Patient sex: F
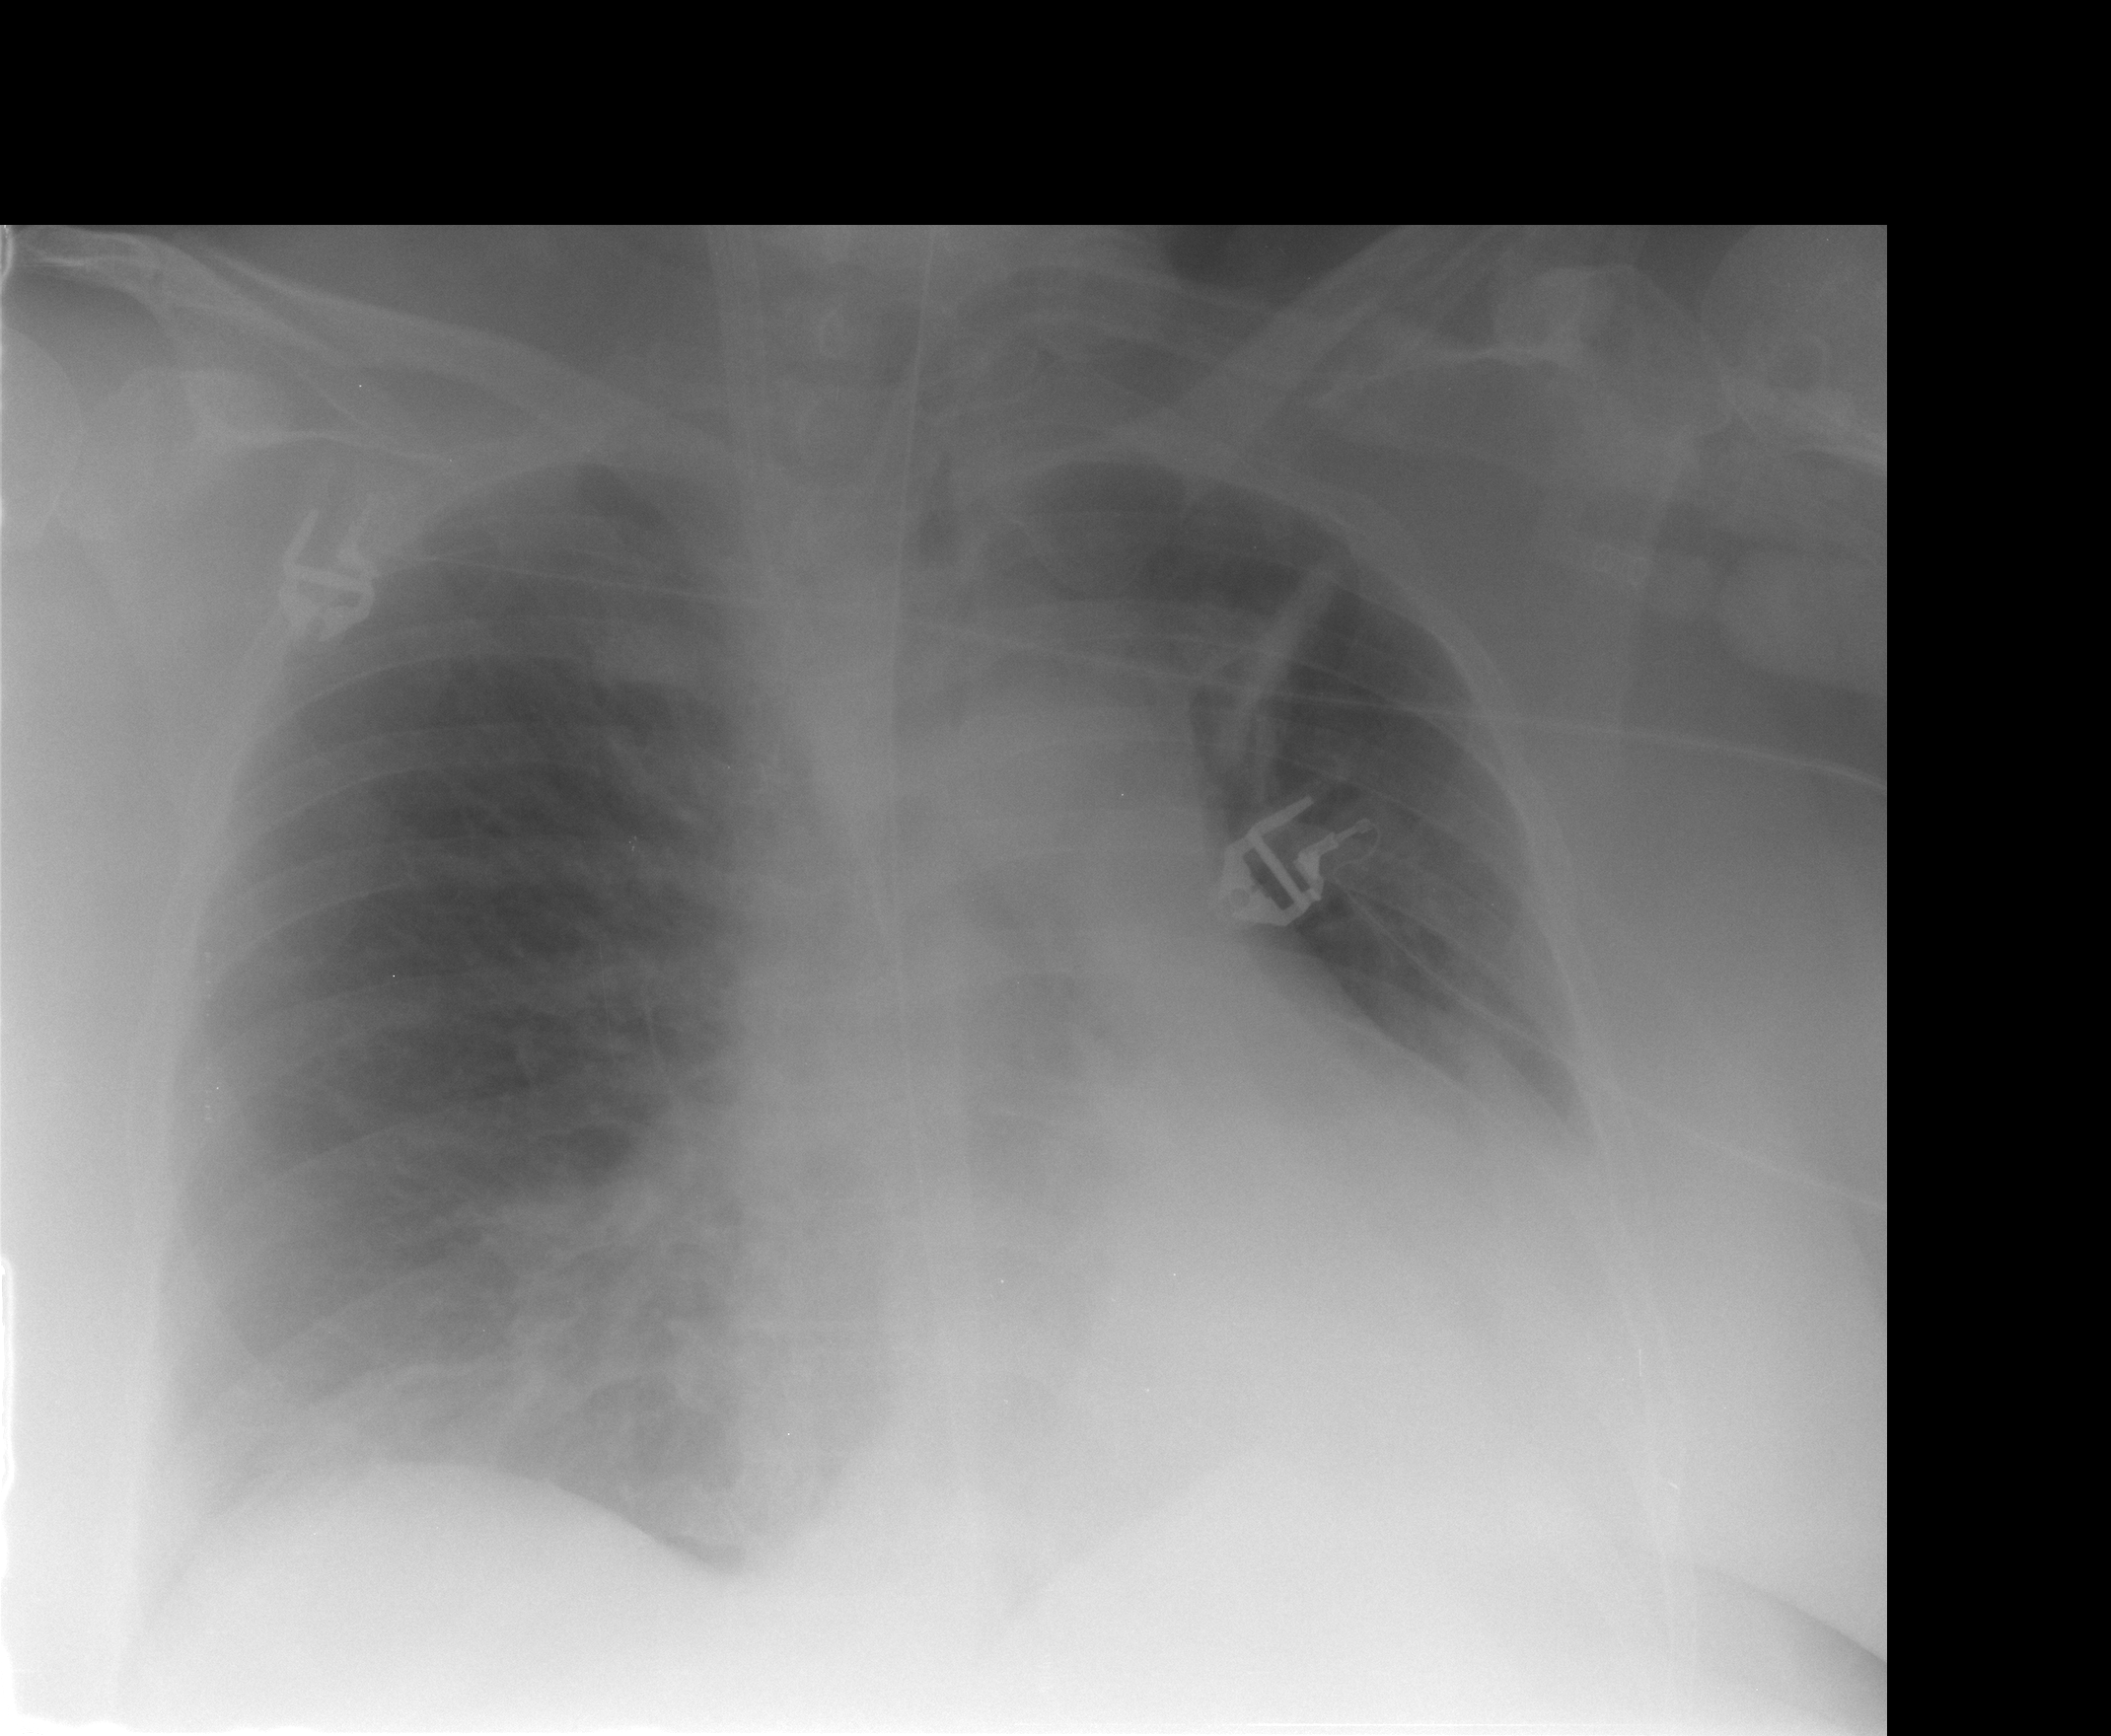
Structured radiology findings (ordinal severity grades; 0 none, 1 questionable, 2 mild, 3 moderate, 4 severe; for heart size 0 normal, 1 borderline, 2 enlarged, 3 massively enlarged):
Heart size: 2
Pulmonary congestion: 0
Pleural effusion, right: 2
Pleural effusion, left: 2
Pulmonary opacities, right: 0
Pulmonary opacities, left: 0
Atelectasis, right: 2
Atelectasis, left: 2